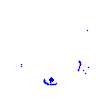
Particle: kaon